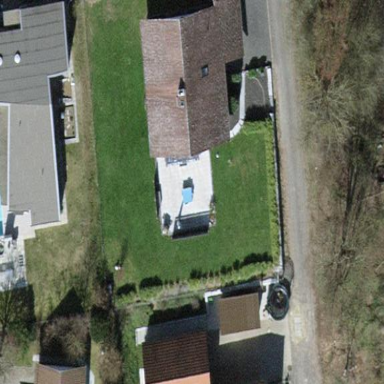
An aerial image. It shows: Detached building with gabled roof.